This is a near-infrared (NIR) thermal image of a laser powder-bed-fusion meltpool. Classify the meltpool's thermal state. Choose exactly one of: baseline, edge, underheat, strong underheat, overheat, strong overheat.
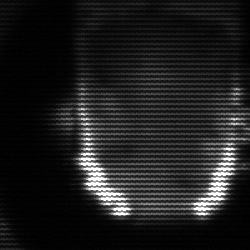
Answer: baseline